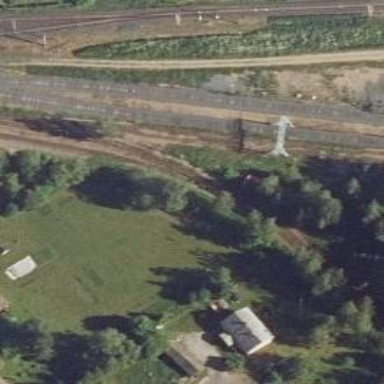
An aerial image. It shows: Narrow-gauge railway in service yard.